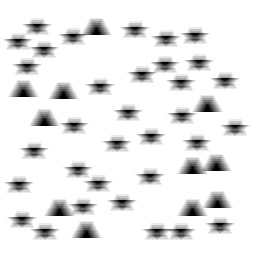
Squares: 0
Triangles: 11
Stars: 33
Total shapes: 44